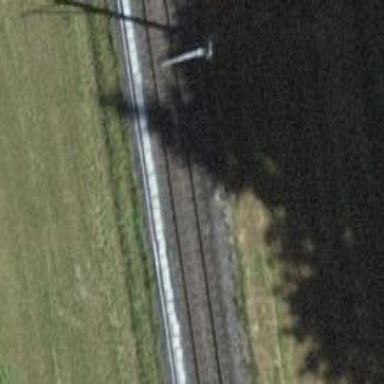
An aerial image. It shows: Single-track railway with electrified contact lines.